Interaction volume radius: 10 \u00c5
Interaction volume height: 15 \u00c5
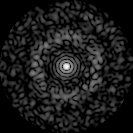
Disorder parameter: 0.8308